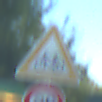
Verkehrszeichen: RadverkehrRechts
Zusatzzeichen unten: Geschwindigkeit20
Umgebung: Outdoor, Nature
Tageszeit: MorningAfternoon
Wetter: Clear
Licht: Natural
Jahreszeit: NotSpecified
Kontrast: HighContrast